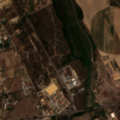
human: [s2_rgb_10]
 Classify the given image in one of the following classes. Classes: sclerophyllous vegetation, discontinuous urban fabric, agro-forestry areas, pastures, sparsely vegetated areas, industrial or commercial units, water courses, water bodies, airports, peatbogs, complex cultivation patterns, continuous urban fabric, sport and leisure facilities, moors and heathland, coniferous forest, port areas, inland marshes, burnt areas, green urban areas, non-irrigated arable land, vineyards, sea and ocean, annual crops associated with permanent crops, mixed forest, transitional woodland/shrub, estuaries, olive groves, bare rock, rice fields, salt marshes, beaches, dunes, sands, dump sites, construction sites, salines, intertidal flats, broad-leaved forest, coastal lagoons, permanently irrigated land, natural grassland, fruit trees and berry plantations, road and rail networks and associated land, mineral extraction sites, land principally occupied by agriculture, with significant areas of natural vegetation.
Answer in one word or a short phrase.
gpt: permanently irrigated land, pastures, complex cultivation patterns, broad-leaved forest, transitional woodland/shrub